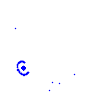
Particle: electron